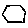
Label: hexagon